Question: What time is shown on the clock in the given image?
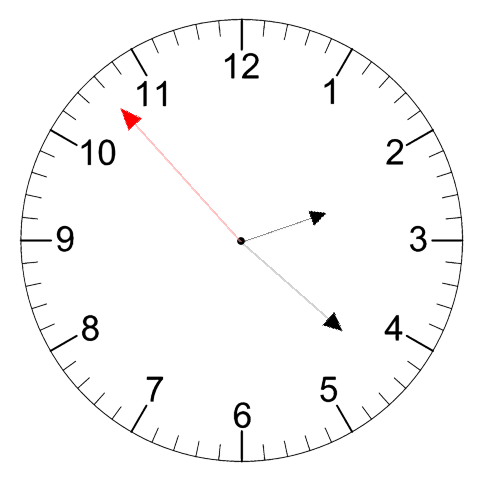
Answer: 02:21:53